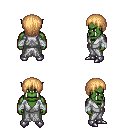
a pixel art fantasy rpg character, male body template, orc, green skin, white robe, teal pants, light blonde plain hairstyle, white cloth bandages, metal boots, four views (front, back, left, right), 2x2 character sprite sheet, small pixel art, hard edges, no anti-aliasing